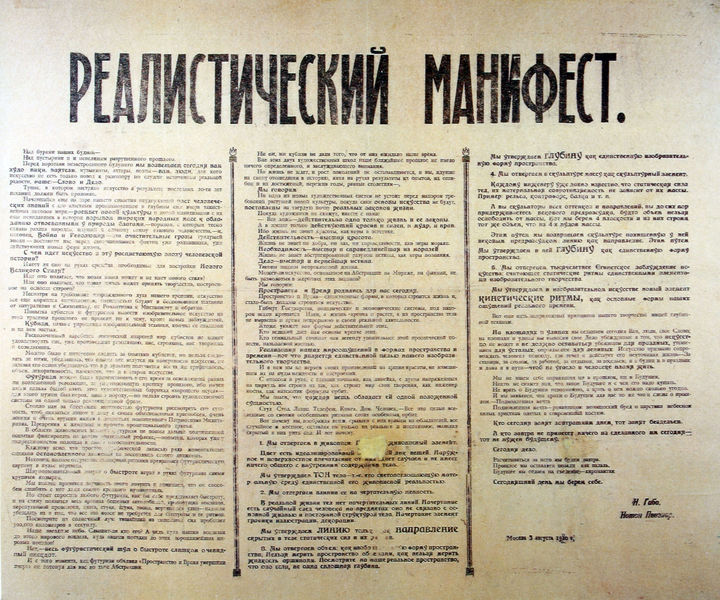
Titel: Realistisches Manifest
Künstler: Naum Gabo
Standort: Berlin
Institution: Berlinische Galerie
Schlagwörter: weiß, grün, braun, schwarz, beige, drei, blatt, schrift, papier, russland, vergilbt, linien, spalten, datum, foto, unterschrift, linie, druck, loch, titel, text, zeitung, buchstaben, manifest, plakat, überschrift, kopie, fleck, flecken, zahl, ziffer, zeilen, schriftstück, ablichtung, dokument, historisch, russisch, anleitung, abschnitte, artikel, bekanntmachung, blocksatz, pamphlet, auflistung, kyrillisch, elb, kyrill, kyrrillisch, tetxt, trennstrich, trennstriche